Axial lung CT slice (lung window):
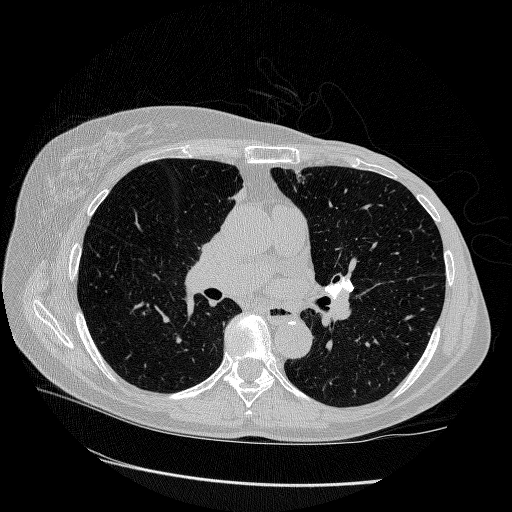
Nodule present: no